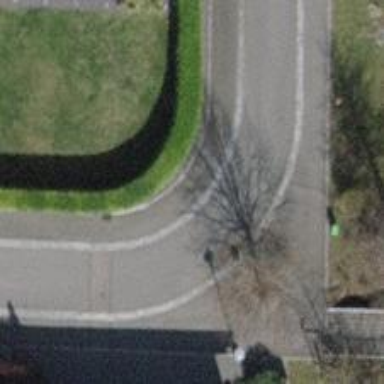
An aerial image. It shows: Kerb serving as barrier.